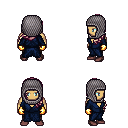
a pixel art fantasy rpg character, male body template, human, tanned skin, blue robe, gold greaves, white blonde left-swept hairstyle, chain hood, gold gloves, maroon shoes, four views (front, back, left, right), 2x2 character sprite sheet, small pixel art, hard edges, no anti-aliasing